Field crop: maize
Growth stage: 1
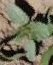
Species: datura